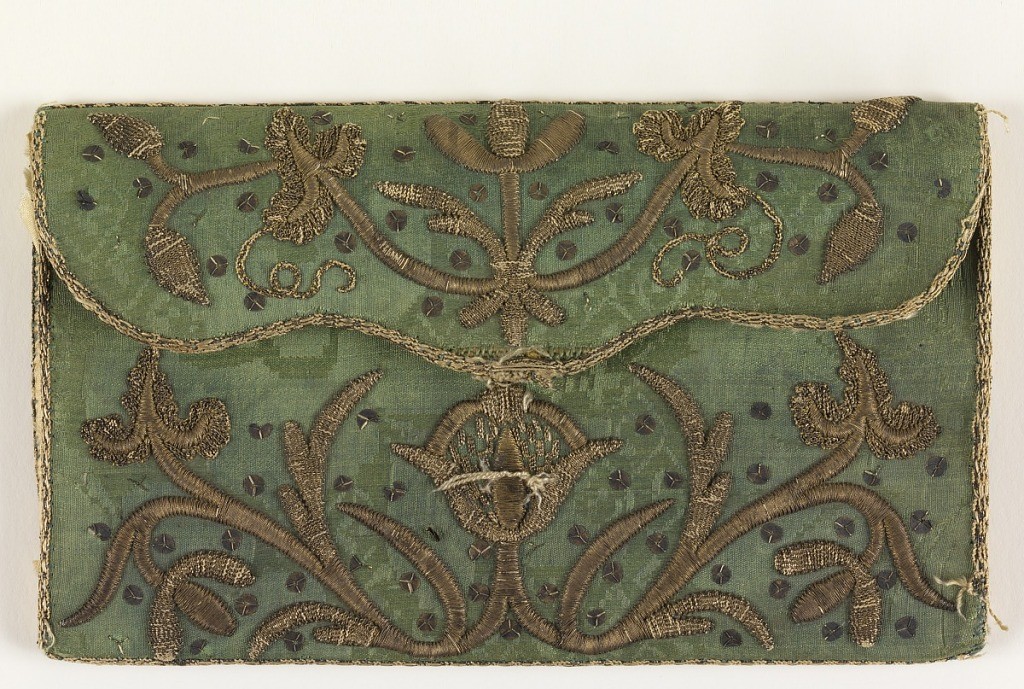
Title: Letter case
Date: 17th century
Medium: metal-wrapped silk threads, flat gilt wire and silver spangles on silk foundation Technique: embroidered in padded couching stitches on damask foundation
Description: Letter case of green silk damask with conventionalized design in metallic thread;  lining of white silk.